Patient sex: M
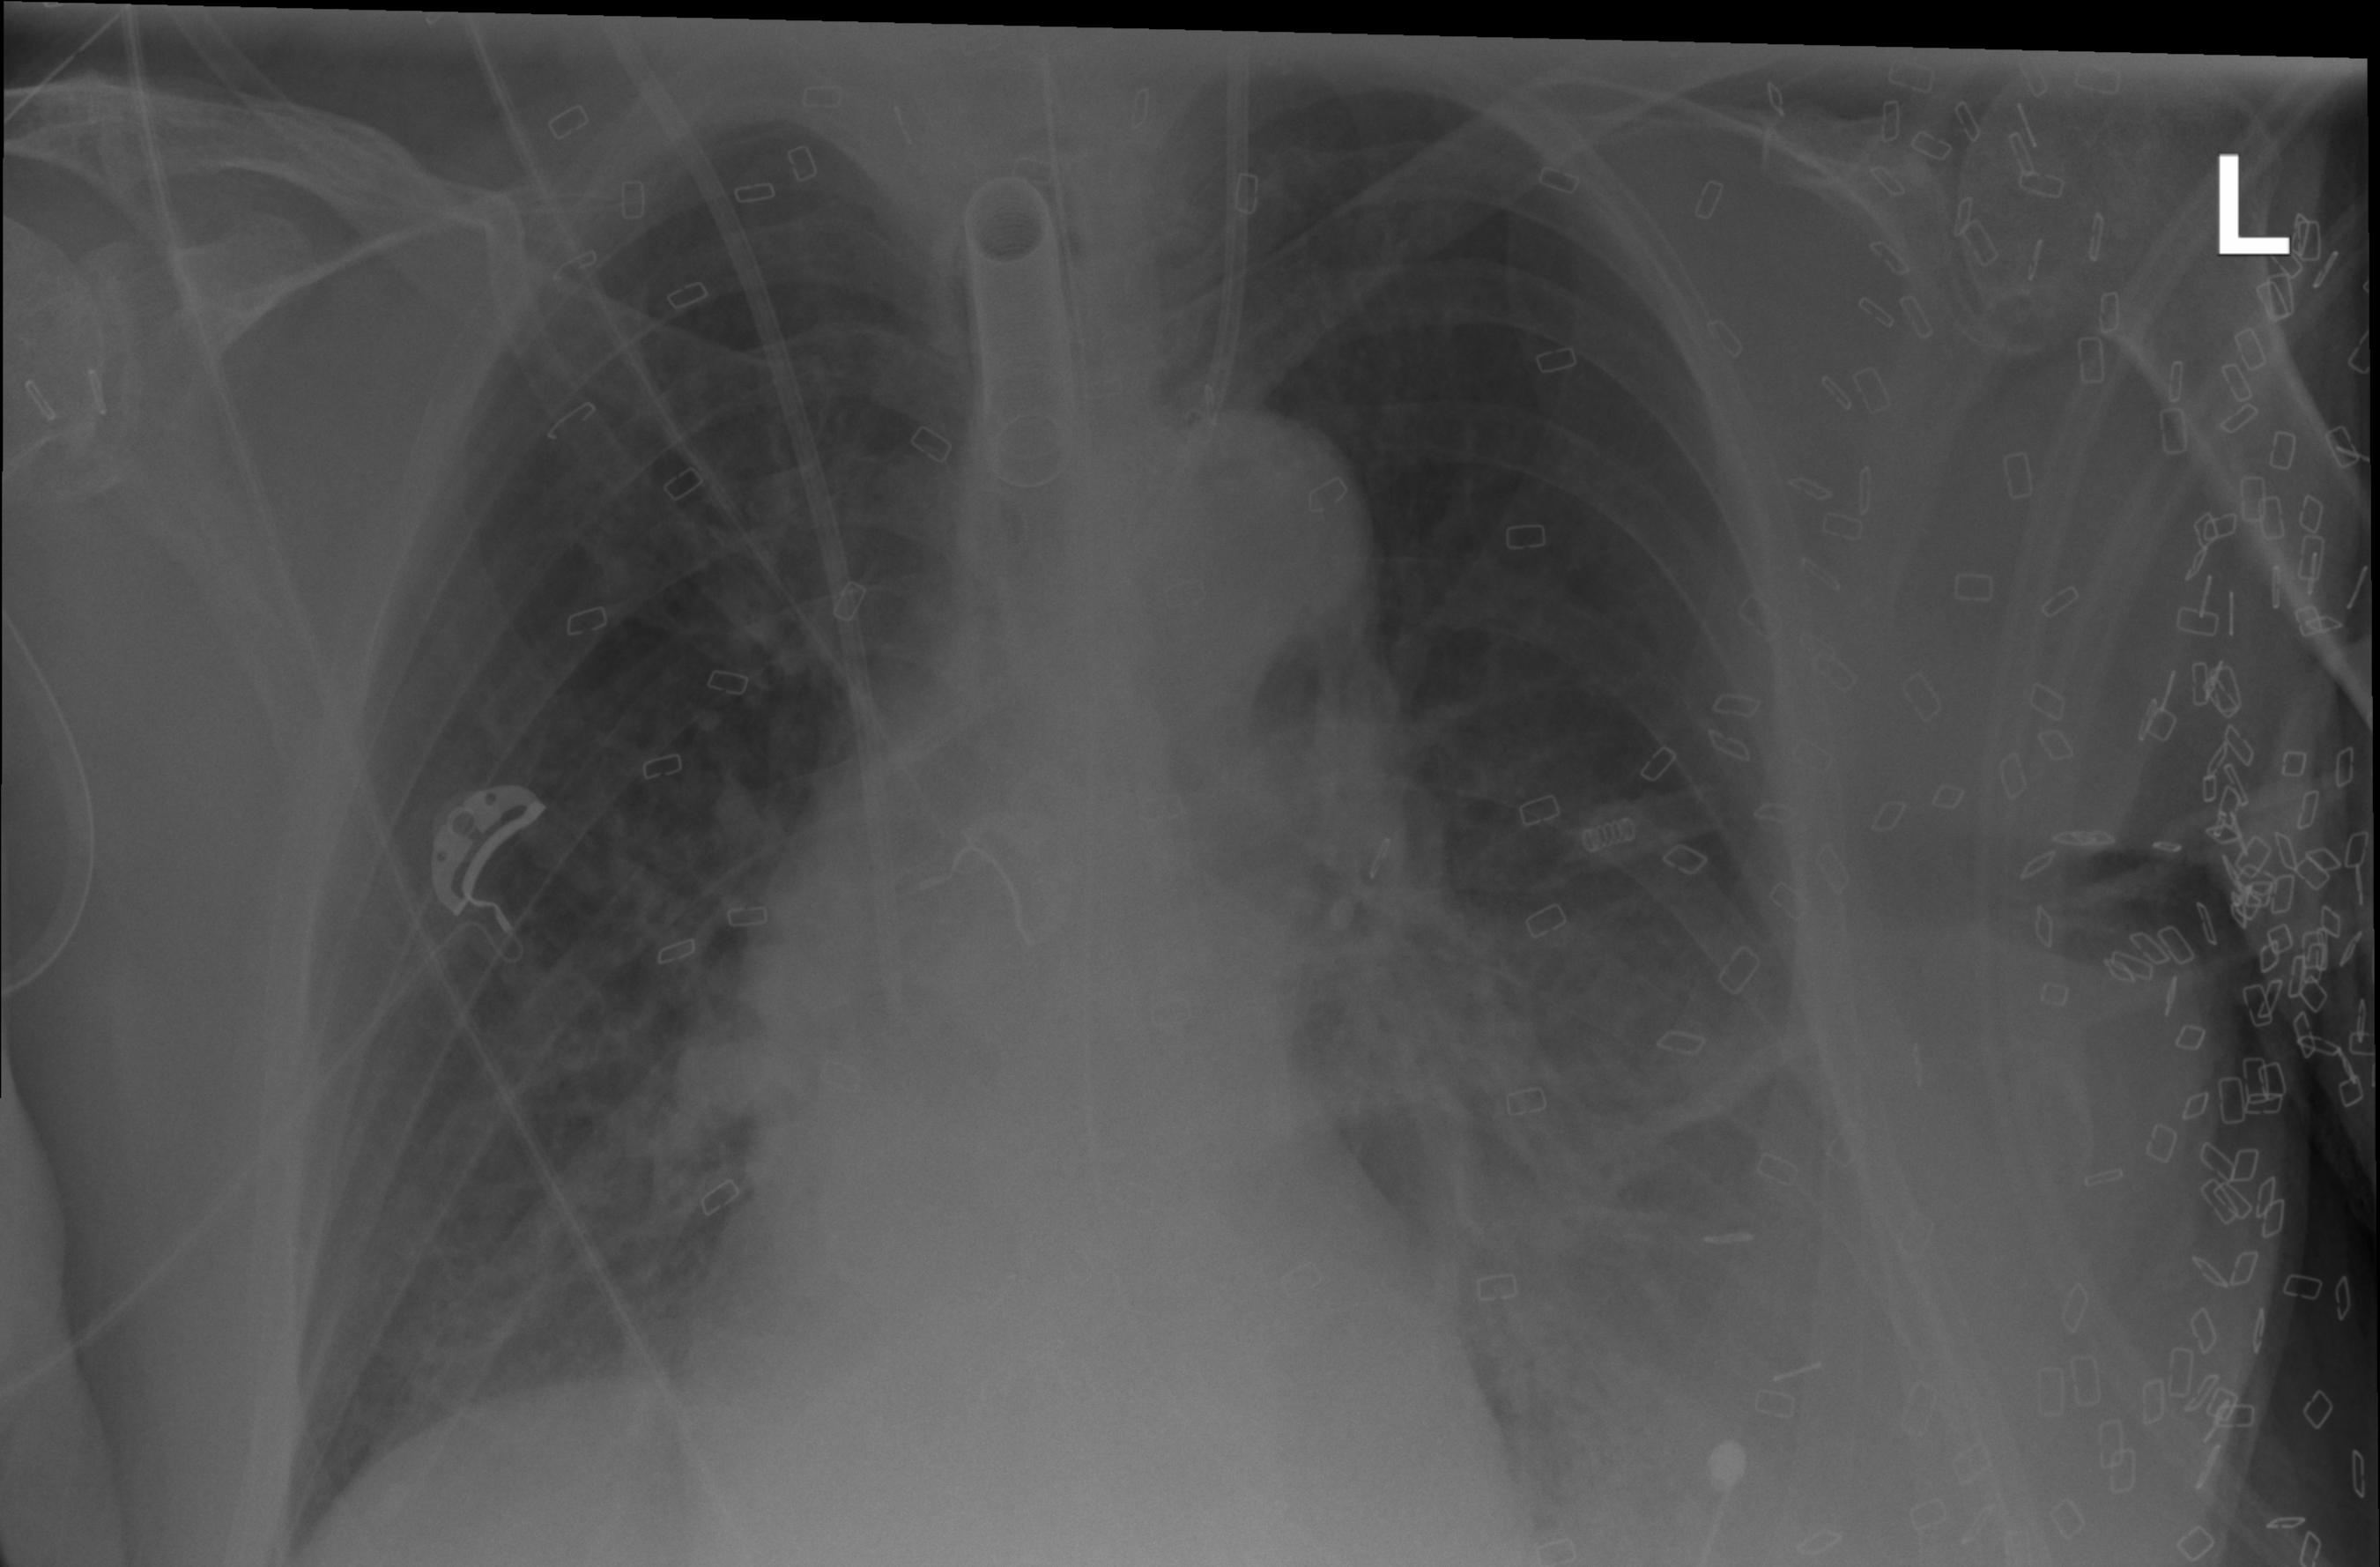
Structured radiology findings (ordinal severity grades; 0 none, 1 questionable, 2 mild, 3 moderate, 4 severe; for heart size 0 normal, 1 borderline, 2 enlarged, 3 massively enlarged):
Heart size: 0
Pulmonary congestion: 2
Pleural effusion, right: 0
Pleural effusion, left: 3
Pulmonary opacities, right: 2
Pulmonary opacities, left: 2
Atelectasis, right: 2
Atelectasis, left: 3